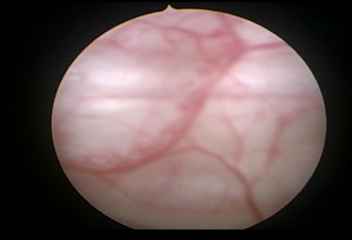
Modality: WLC
Class: Normal mucosa
Bladder cancer association: No